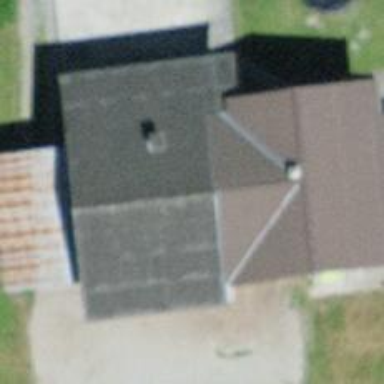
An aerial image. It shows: Farm building.